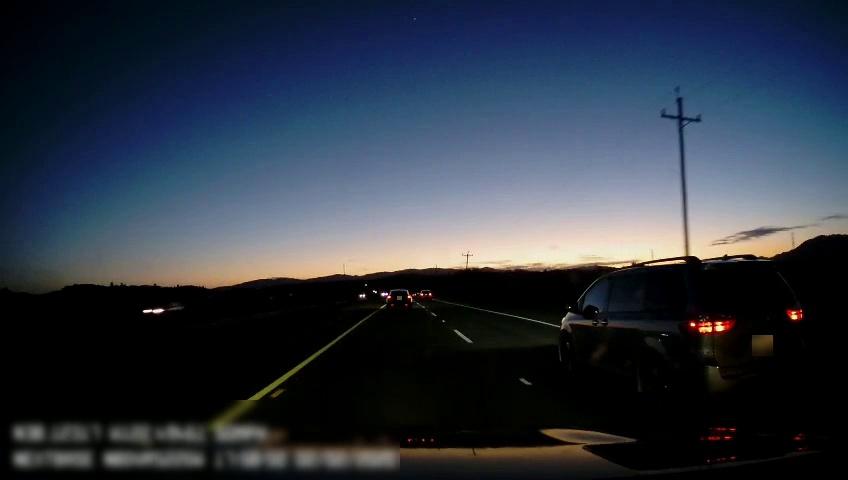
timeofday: Dusk/Dawn/Twilight
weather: Sunny
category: Drivable Space
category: Vehicles | Car
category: Vehicles | SUV
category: Vehicles | SUV
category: Vehicles | SUV
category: Lanes | Current Lane
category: Lanes | Current Lane
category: Lanes | Current Lane